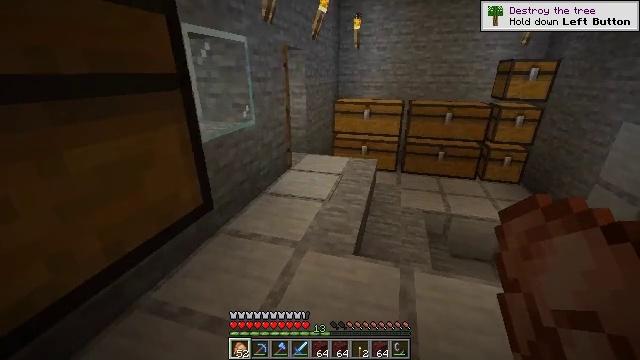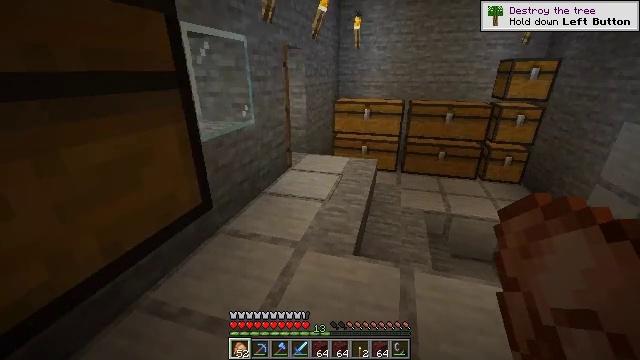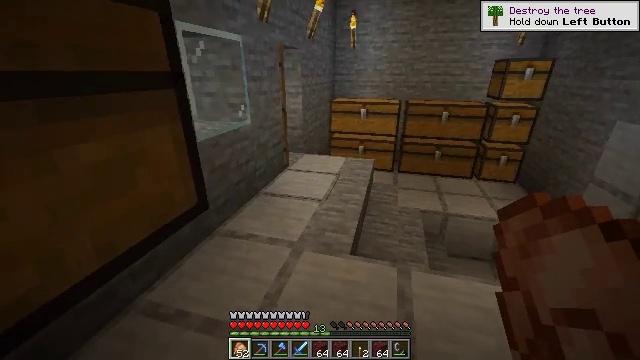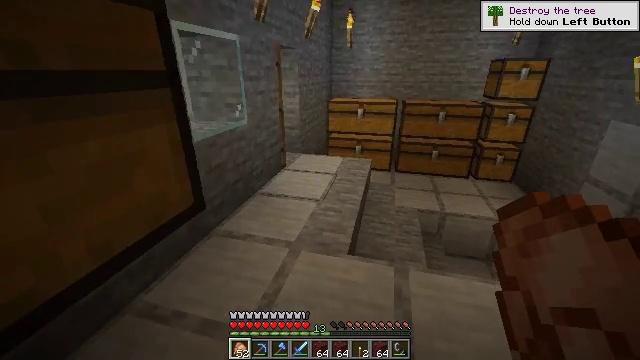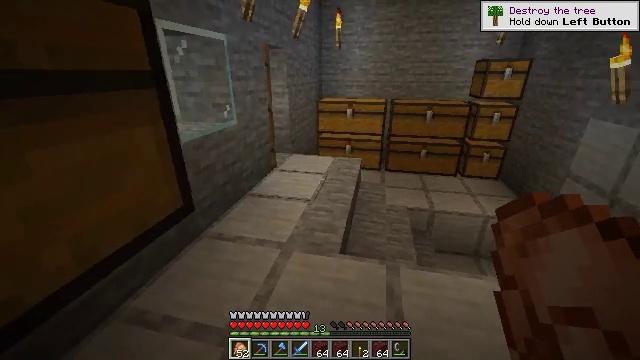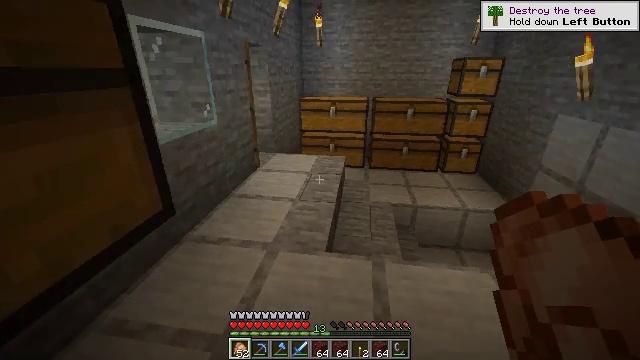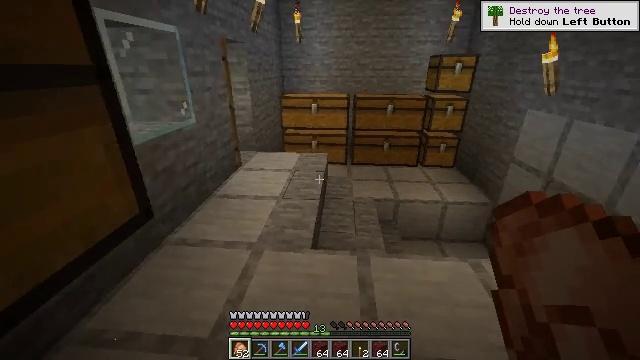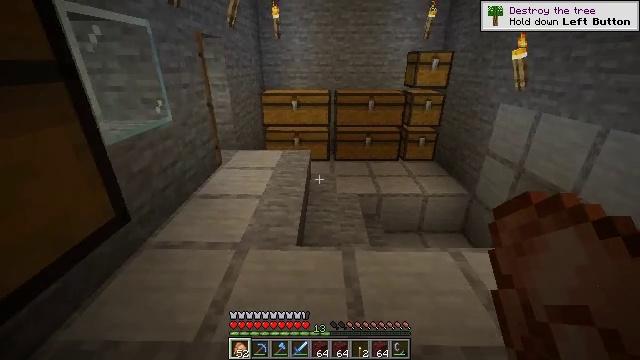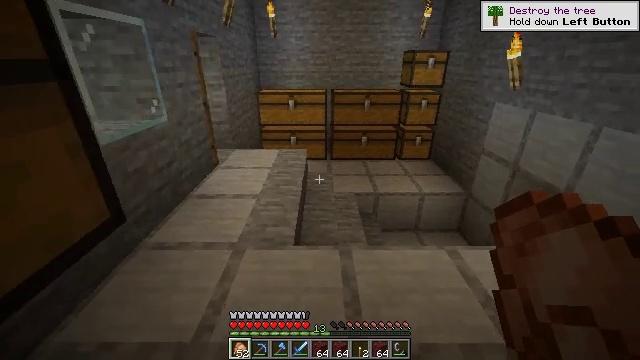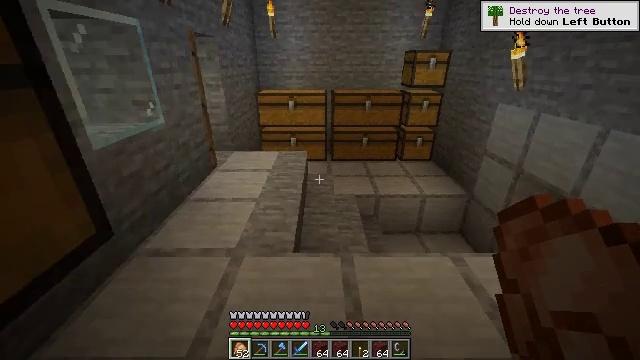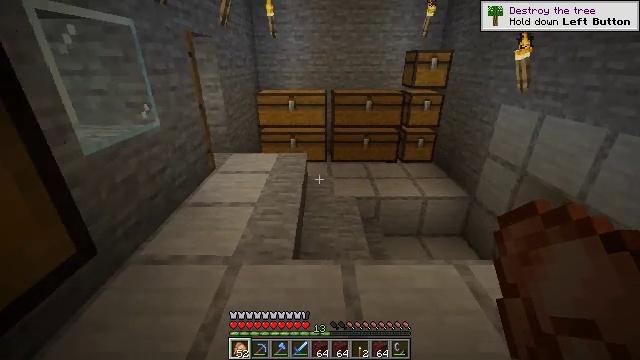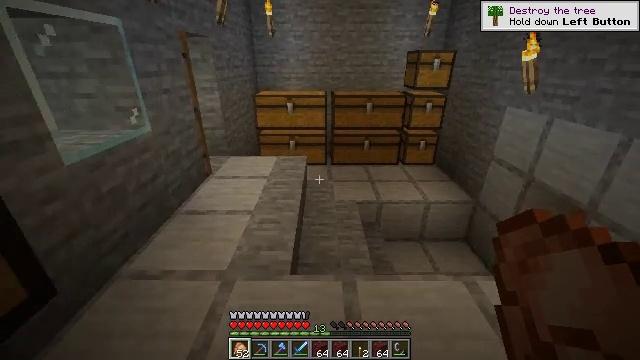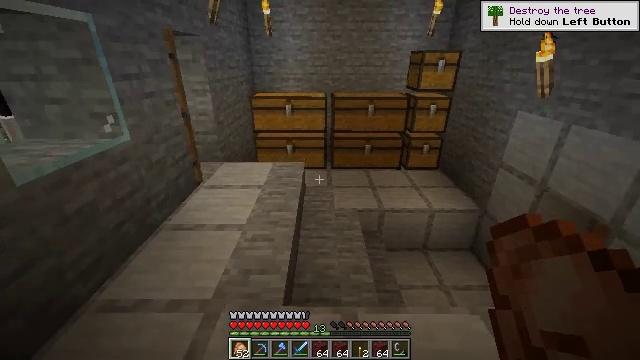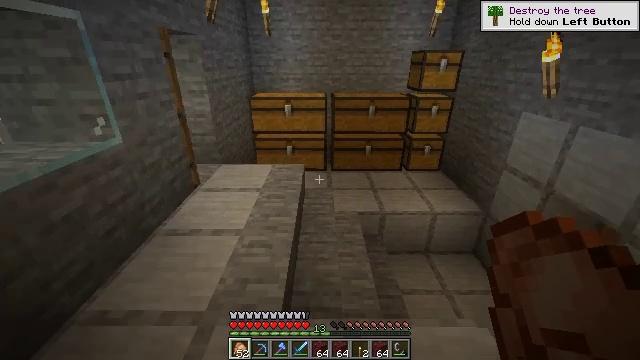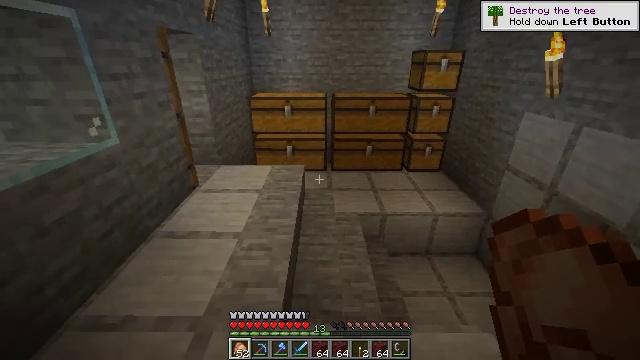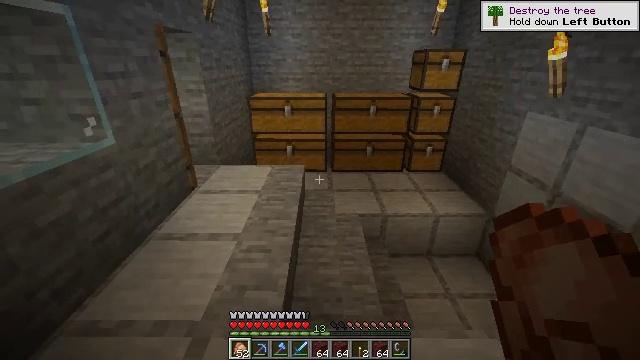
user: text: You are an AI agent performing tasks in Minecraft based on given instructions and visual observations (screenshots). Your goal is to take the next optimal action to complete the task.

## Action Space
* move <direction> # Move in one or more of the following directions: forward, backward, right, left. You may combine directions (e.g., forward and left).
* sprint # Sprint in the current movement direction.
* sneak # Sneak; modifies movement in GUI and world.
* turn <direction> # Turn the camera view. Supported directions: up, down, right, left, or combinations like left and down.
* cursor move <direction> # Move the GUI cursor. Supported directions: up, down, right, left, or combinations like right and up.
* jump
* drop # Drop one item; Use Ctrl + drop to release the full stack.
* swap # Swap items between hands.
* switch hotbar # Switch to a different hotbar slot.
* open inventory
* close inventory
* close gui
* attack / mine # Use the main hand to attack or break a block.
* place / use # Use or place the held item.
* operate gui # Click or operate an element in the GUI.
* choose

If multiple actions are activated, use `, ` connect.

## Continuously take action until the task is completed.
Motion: motion action
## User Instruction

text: Produce netherite scrap by smelting ancient debris.
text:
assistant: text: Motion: no_op
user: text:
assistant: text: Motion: no_op
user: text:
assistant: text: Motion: no_op
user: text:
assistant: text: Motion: turn right
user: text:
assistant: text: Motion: turn right
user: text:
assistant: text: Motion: turn right
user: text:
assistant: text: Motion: turn right
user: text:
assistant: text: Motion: no_op
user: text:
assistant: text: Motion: move forward
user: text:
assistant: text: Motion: move forward
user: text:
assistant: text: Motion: move forward
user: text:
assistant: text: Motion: move forward
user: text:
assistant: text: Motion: no_op
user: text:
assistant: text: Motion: no_op
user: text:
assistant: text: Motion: no_op
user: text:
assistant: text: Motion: no_op
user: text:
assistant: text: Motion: no_op
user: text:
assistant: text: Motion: no_op
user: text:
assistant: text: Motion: no_op
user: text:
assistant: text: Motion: no_op
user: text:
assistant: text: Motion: no_op
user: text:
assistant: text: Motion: no_op
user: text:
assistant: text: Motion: no_op
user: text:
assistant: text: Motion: no_op
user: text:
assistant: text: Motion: no_op
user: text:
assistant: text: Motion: turn right
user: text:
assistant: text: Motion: turn right
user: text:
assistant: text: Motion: turn right
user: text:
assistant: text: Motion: no_op
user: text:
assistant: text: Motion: no_op